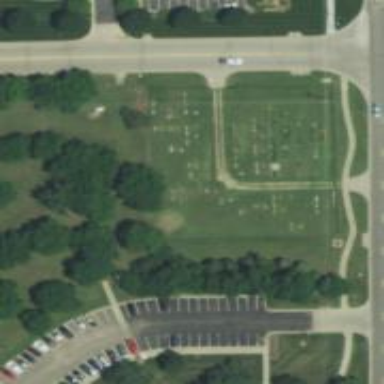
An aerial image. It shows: Fence surrounding cemetery.